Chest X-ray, PA view. Patient: 70 years old, sex M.
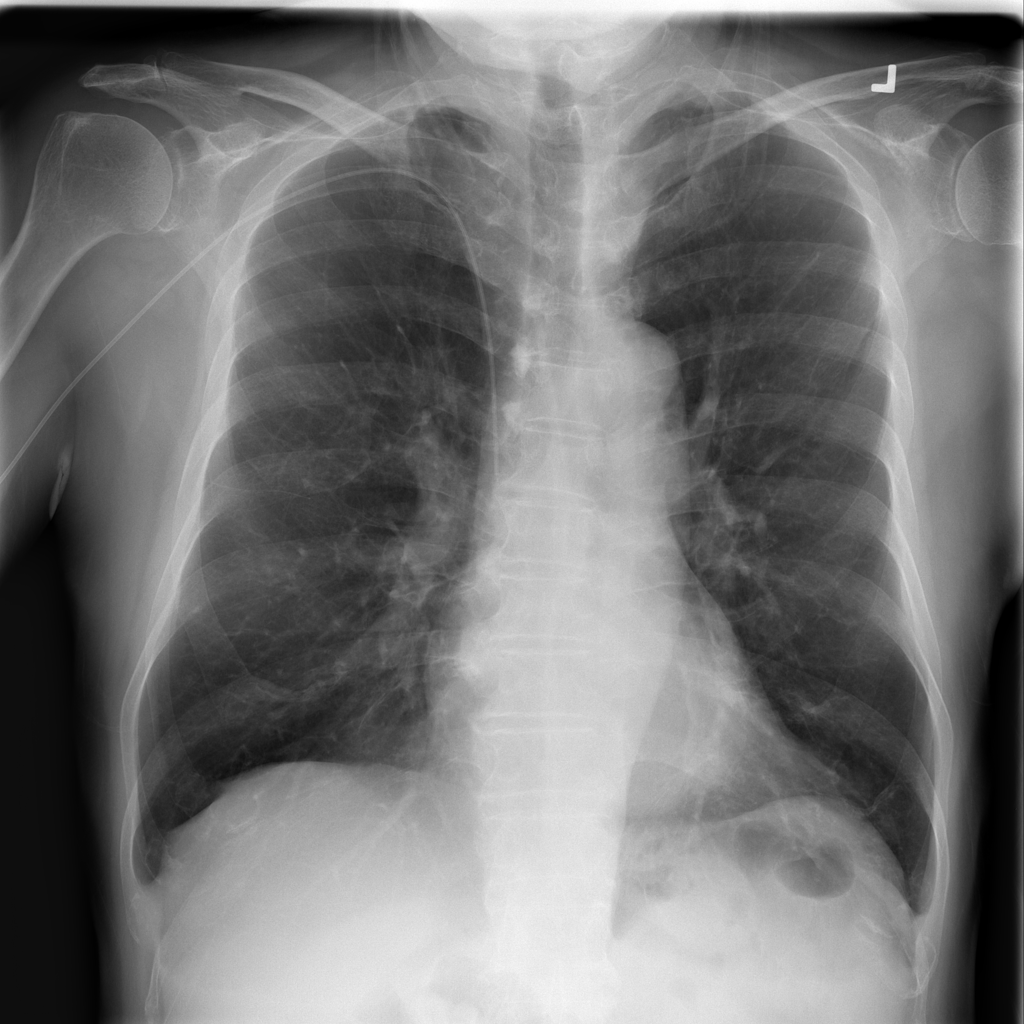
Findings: No Finding